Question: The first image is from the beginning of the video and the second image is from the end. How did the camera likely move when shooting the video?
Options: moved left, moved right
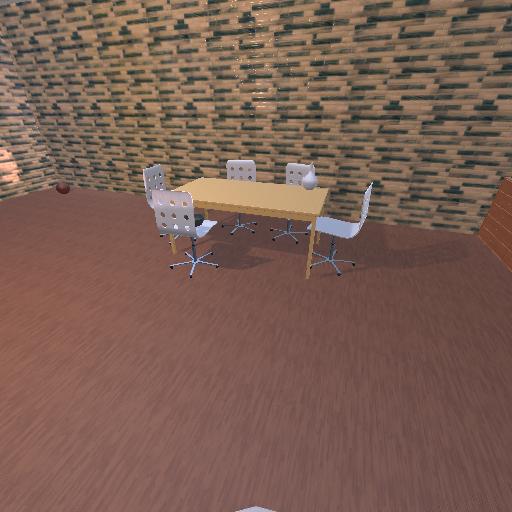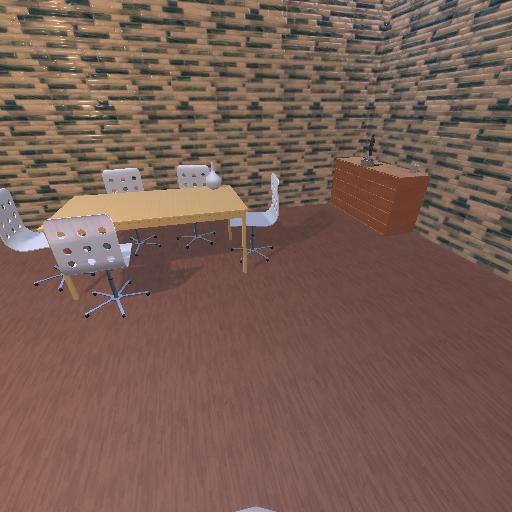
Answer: moved left